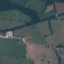
Land use / land cover: Pasture